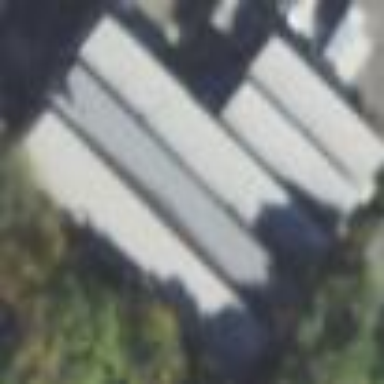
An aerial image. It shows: Industrial building.